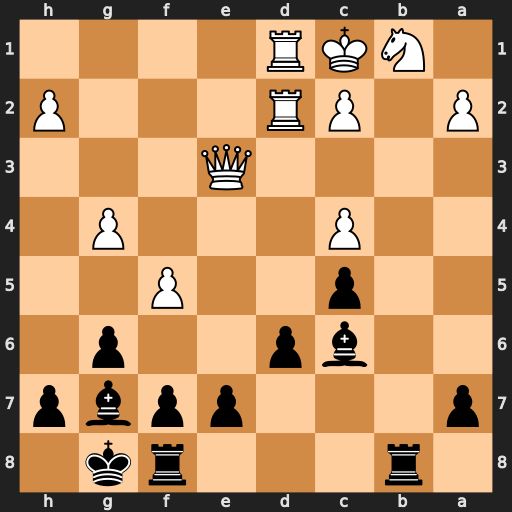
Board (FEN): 1r3rk1/p3ppbp/2bp2p1/2p2P2/2P3P1/4Q3/P1PR3P/1NKR4
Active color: b
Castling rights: -
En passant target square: -
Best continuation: Bb2#